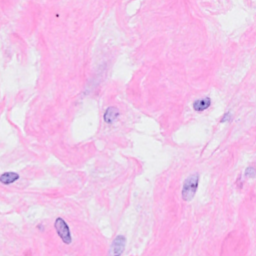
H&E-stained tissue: Breast